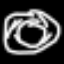
Label: donut